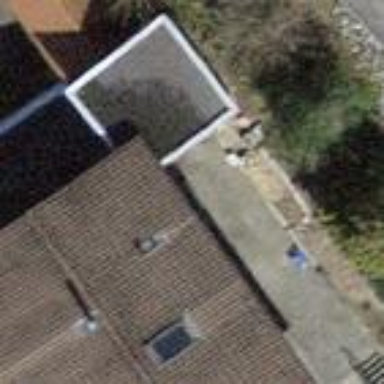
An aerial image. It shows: Building with tiled roof.